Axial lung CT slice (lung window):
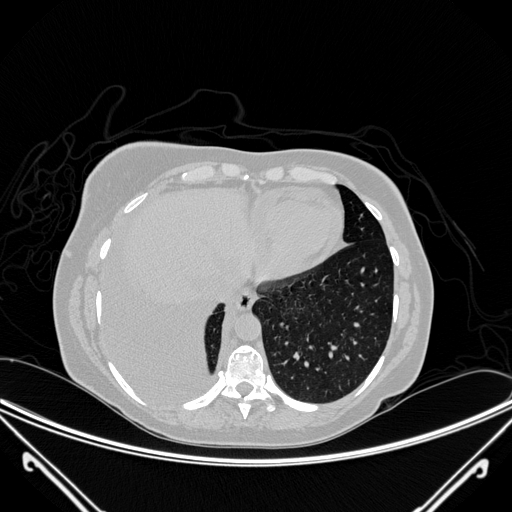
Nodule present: no